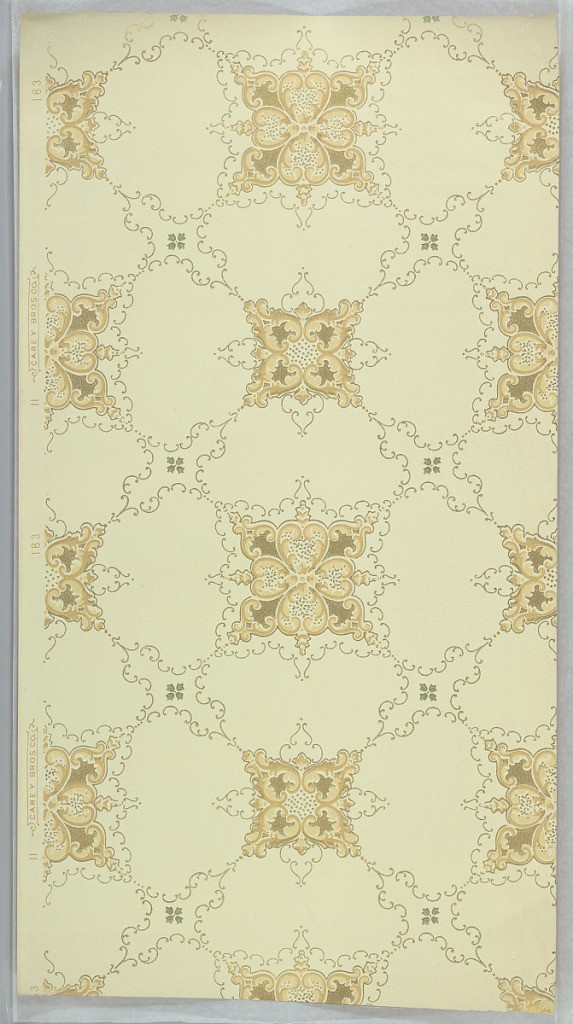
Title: Ceiling paper
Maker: Carey Bros. W.P. Mfg. Co., Philadelphia, Pennsylvania, founded 1882
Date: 1905–1915
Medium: Machine-printed paper
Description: Trellis pattern with quatrefoil motifs at the intersection, with C scrolls and bellflowers. Printed on light yellow ground.